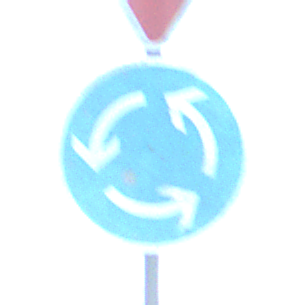
Verkehrszeichen: Kreisverkehr
Zusatzzeichen oben: VorfahrtGewaehren
Umgebung: Outdoor, Nature
Tageszeit: MorningAfternoon
Wetter: Clear
Licht: Natural
Jahreszeit: Winter
Kontrast: HighContrast